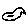
Label: bird